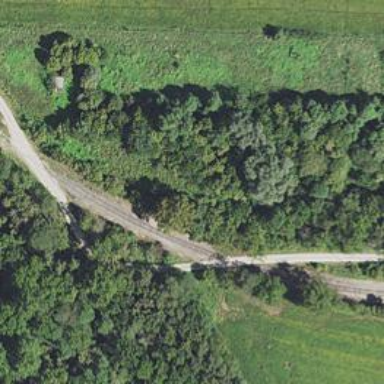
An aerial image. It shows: Preserved railway bridge over the rail line.